Question: I am working on finishing up a graph generated using ggplot2 like so...
'''
ggplot(timeSeries, aes(x=Date, y=Unique.Visitors, colour=Revenue))
+ geom_point() + stat_smooth() + scale_y_continuous(formatter=comma)
'''
I have attached the result and you can see the numeric values in the legend for Revenue do not have a comma. How can I add a comma to those values? I was able to use scale_y_continuous for the axis, can that be used for the legend also?

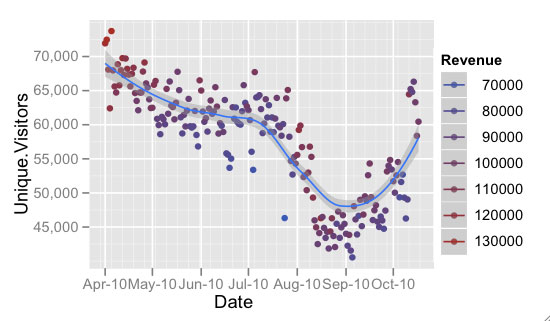
Answer: <URL>
---
Yep - just a matter of getting the right scale_colour_ layer figured out. Try:
'''
ggplot(timeSeries, aes(x = Date, y = Unique.Visitors, colour = Revenue)) +
geom_point() +
stat_smooth() +
scale_y_continuous(formatter = comma) +
scale_colour_continuous(formatter = comma)
'''
I personally would also move my the colour mapping to the geom_point layer, so that it doesn't give you that odd line behind the dot in the legend:
'''
ggplot(timeSeries, aes(x = Date, y = Unique.Visitors)) +
geom_point(aes(colour = Revenue)) +
stat_smooth() +
scale_y_continuous(formatter = comma) +
scale_colour_continuous(formatter = comma)
'''